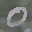
Label: 0